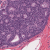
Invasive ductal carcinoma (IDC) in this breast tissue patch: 0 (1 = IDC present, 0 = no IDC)